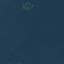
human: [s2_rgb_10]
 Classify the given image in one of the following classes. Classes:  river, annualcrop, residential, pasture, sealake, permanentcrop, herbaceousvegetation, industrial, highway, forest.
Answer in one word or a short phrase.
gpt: SeaLake